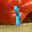
Label: 1